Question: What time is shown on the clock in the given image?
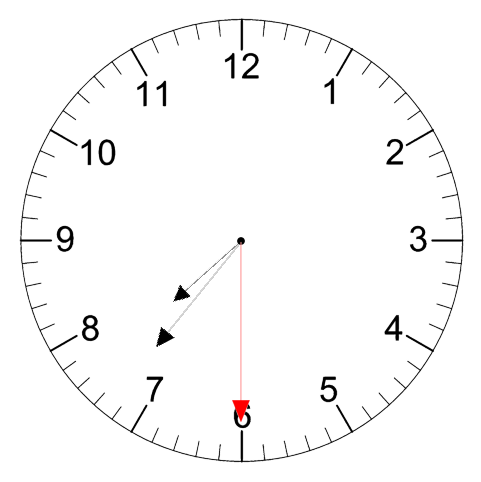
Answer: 07:36:30